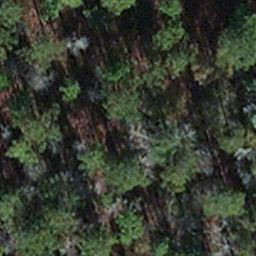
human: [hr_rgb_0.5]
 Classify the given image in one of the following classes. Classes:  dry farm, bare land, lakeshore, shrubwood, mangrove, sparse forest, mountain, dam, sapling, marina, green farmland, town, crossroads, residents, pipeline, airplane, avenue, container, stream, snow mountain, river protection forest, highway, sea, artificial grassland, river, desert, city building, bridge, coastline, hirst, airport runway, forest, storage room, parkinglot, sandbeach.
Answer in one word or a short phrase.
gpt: sapling